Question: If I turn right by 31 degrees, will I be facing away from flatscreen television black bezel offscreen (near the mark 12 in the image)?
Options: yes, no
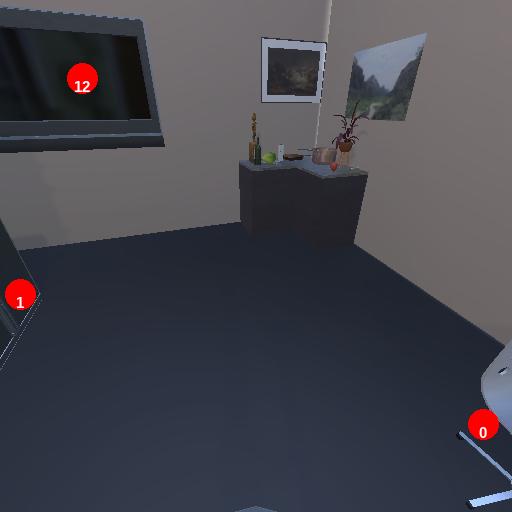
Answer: yes